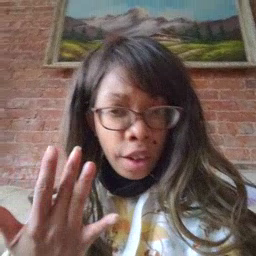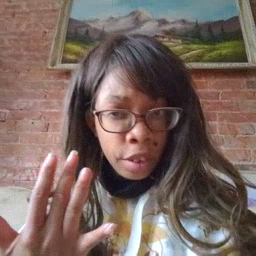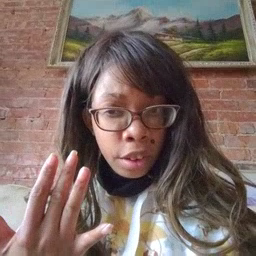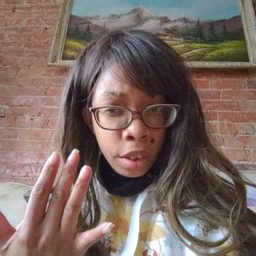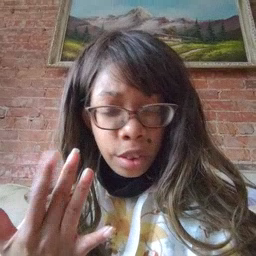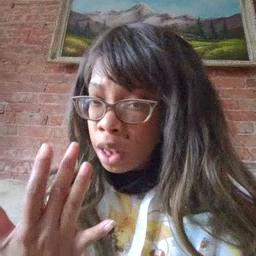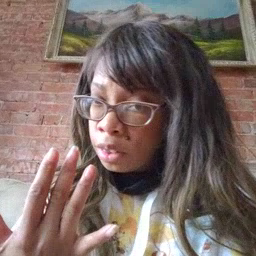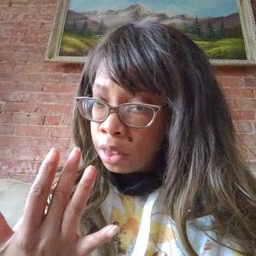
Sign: wait